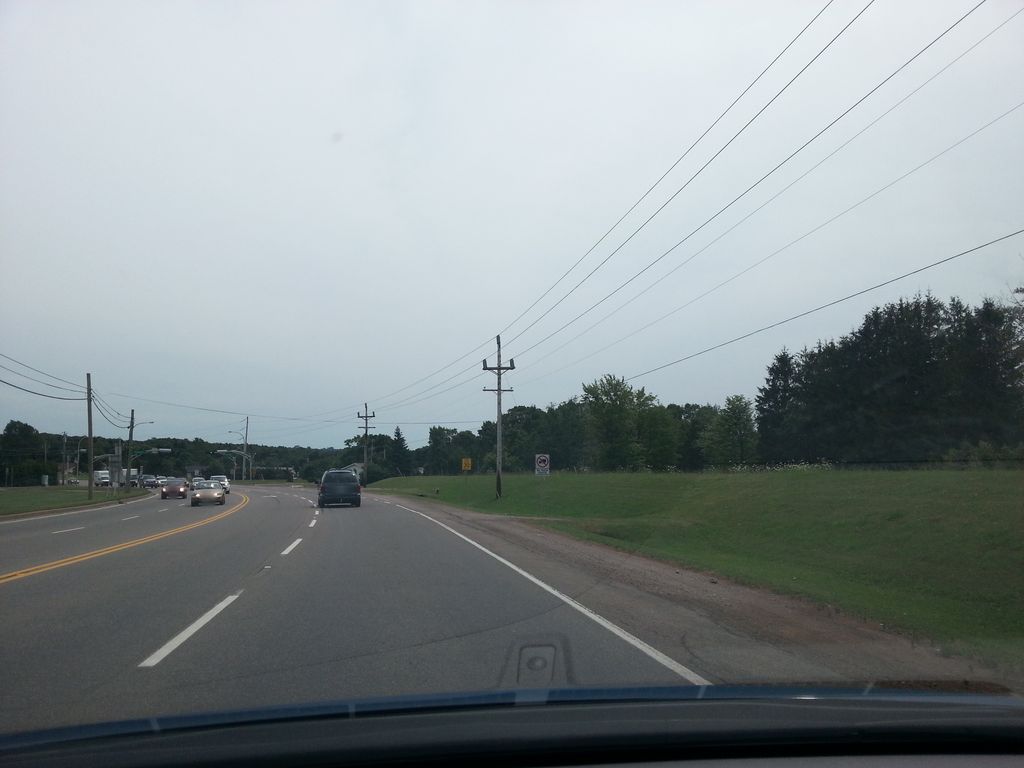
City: charlottetown